Aerial crown-view tile of a tropical tree (Barro Colorado Island, Panama), acquired 20250715:
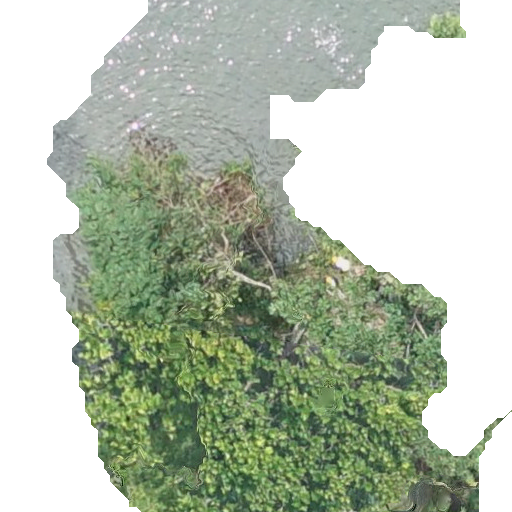
Species: Anacardium excelsum
GBIF accepted scientific name: Anacardium excelsum
Crown area: 257.759 m²